Field crop: tomato
Growth stage: 2
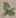
Species: solanum